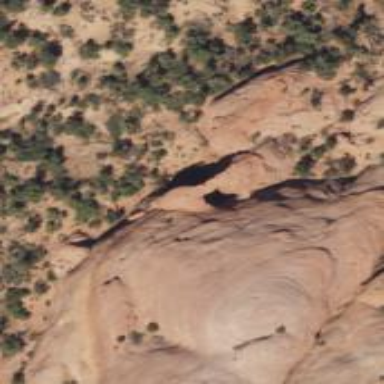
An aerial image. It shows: Stunning natural arch.